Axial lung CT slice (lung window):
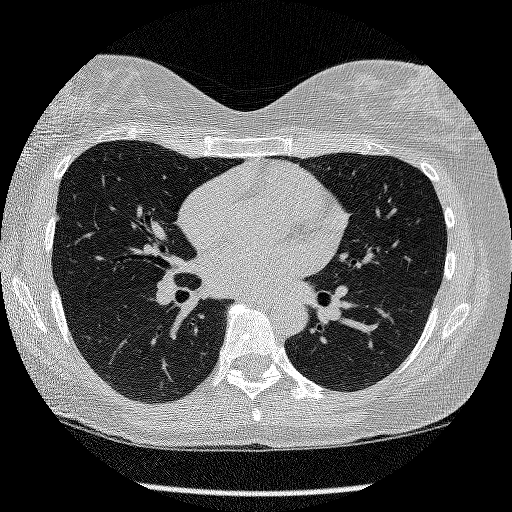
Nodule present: yes
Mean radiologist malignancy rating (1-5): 3